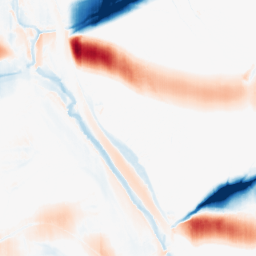
Category: morphological
Decomposition family: morphological_ellipse
Decomposition parameters: operation: average
width: 50
height: 5
Upsampling method: bilinear
Upsampling parameters: scale: 8
Upsampling scale: 8